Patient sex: M
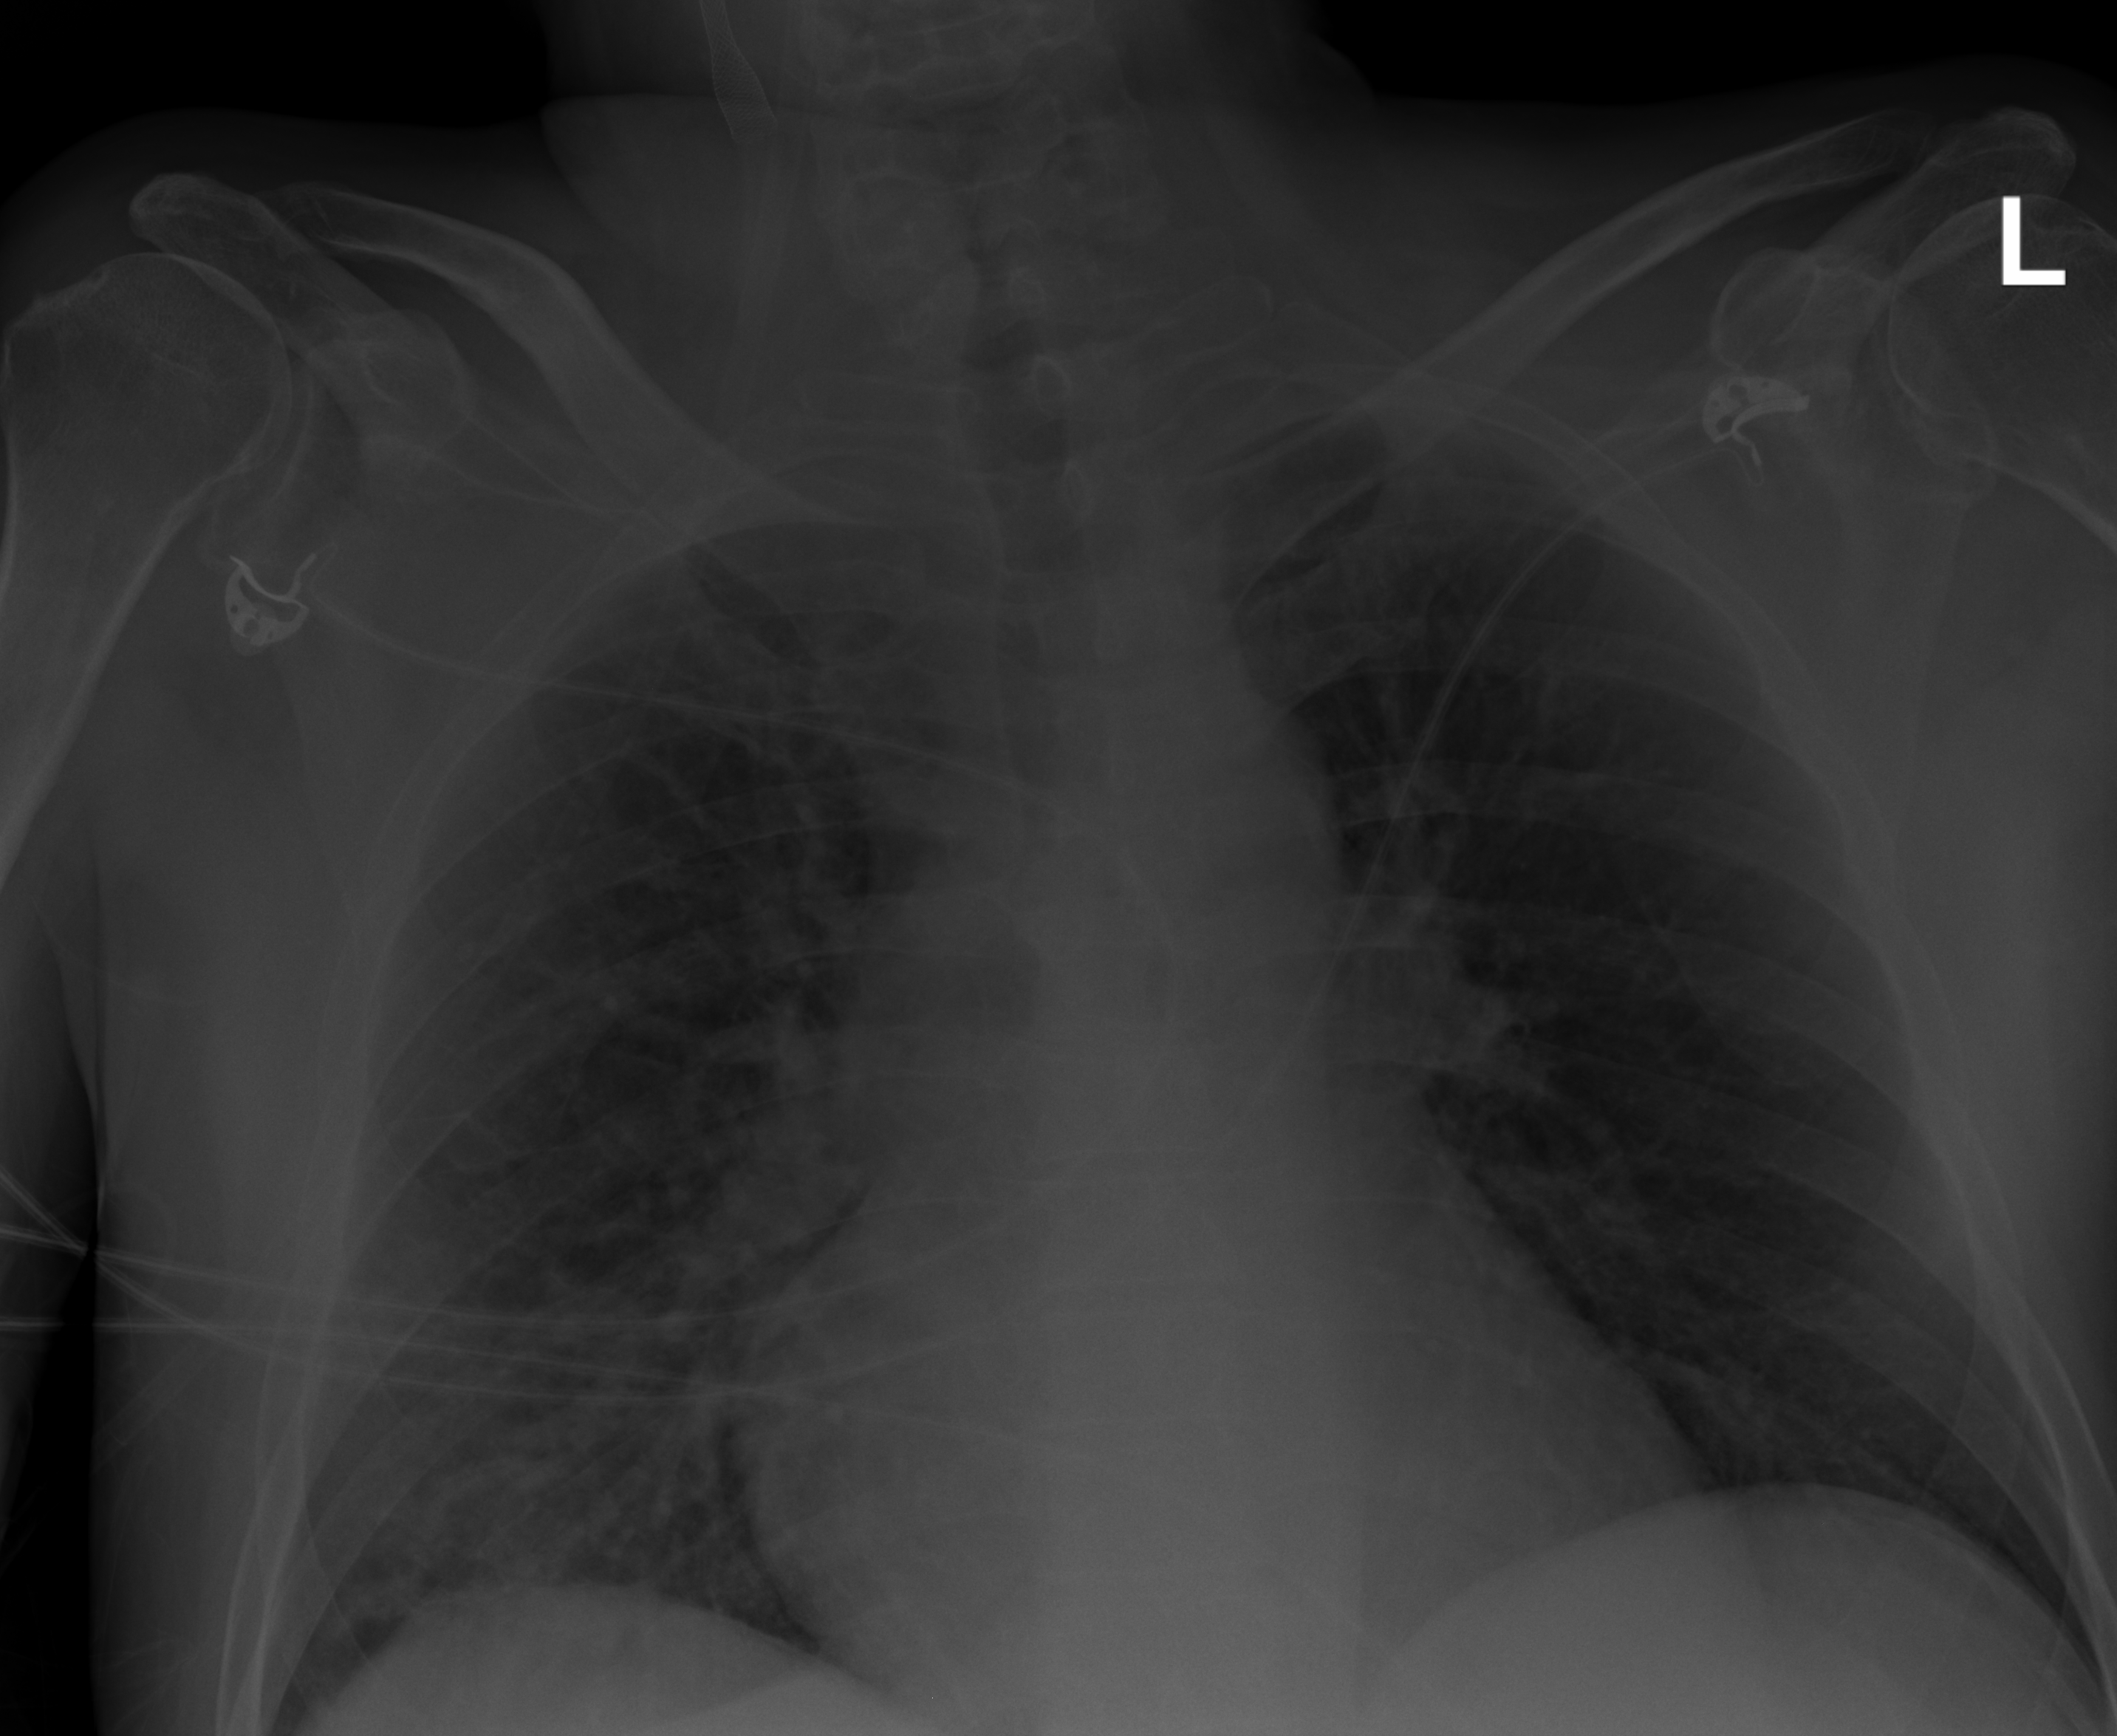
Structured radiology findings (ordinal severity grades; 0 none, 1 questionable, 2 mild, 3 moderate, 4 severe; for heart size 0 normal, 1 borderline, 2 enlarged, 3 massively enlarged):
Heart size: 1
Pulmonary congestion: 0
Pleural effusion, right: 0
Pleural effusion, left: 0
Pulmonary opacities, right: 2
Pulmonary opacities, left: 0
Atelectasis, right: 2
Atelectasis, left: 0